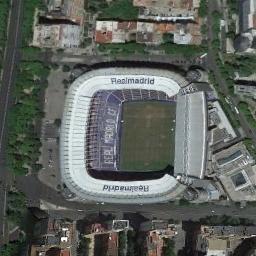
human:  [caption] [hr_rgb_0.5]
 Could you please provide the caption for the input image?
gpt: The stadium is next to some buildings and trees .

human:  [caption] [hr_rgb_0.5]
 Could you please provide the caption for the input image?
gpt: There is a road between the square gymnasium and the residential area, With some vegetation around .

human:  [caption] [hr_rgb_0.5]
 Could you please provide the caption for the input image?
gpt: There are many buildings of different shapes and sizes next to the stadium .

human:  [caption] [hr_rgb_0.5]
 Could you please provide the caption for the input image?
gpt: The white roof and purple bleachers of this stadium spells realmadrids .

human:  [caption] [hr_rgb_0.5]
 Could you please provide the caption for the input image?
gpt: There are some buildings and green trees around the stadium .